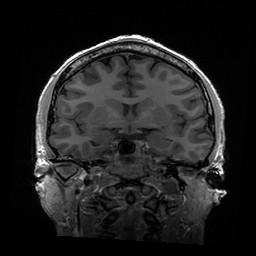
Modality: T1w
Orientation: coronal